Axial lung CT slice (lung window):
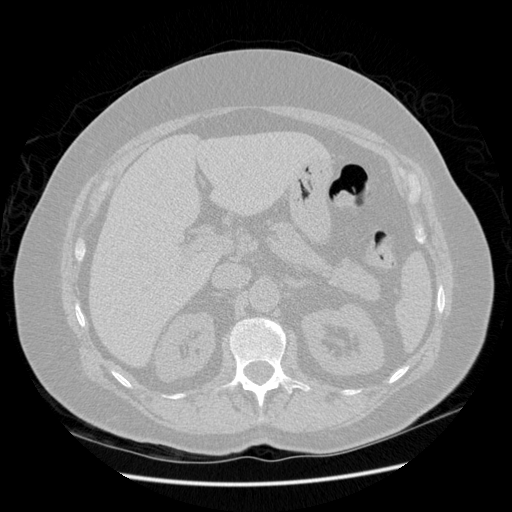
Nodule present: no